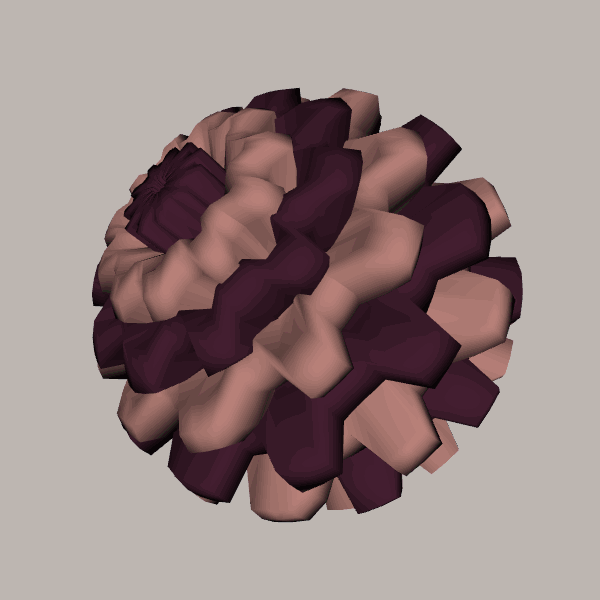
Background: light